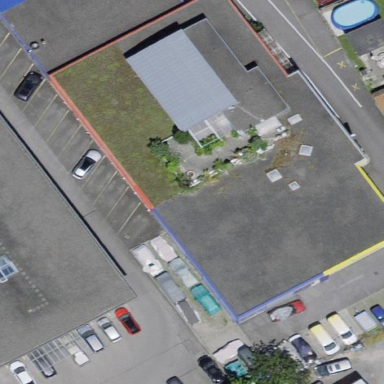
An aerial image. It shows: Industrial building.